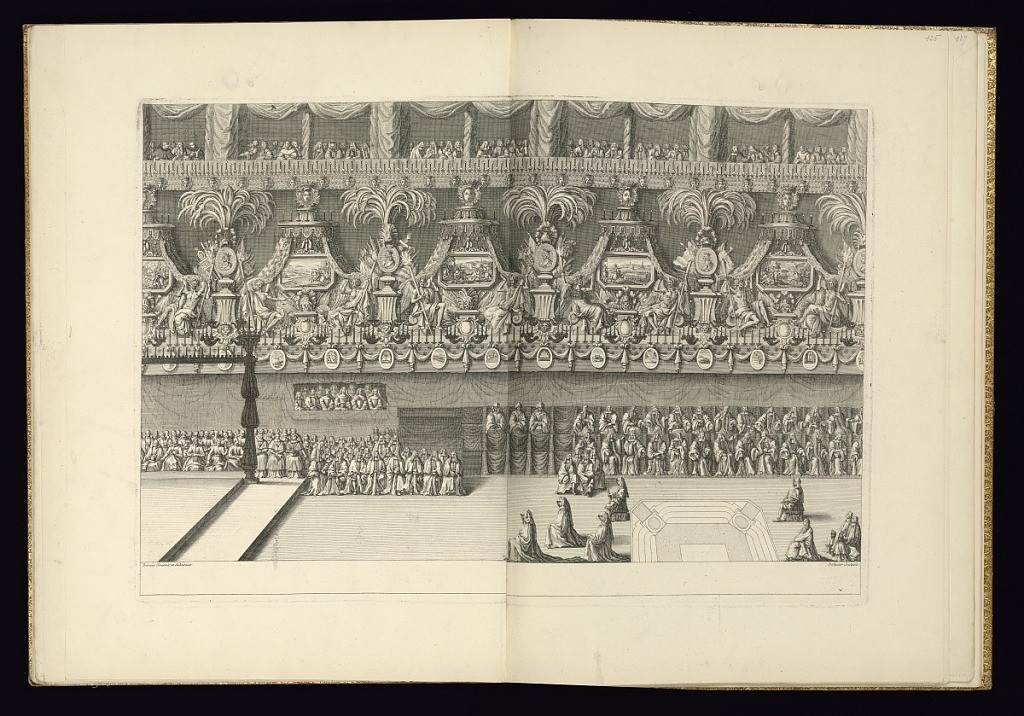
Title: Funeral Ceremony
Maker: Jean Berain, the elder, French, 1640-1711
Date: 1711
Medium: Engraving on laid paper
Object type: Bound print
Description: Funeral ceremony in a church. At the upper level are well-dressed bystanders; on the ground floor are bystanders as well as church officials. The back wall is decorated with baldachins above military scenes, flanked by skeletons. The plate is signed.